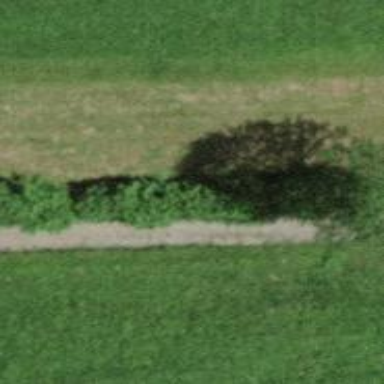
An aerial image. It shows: Shrub in its natural environment.